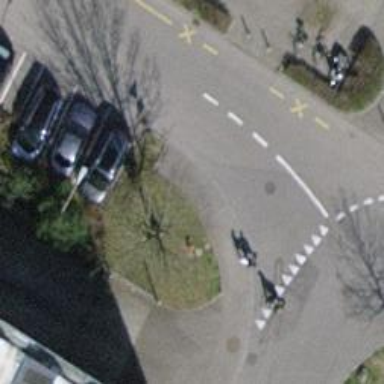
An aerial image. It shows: Kerb serving as barrier.